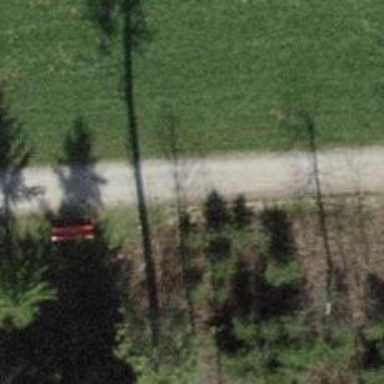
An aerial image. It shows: Well-maintained track road with grade 1 tracktype.